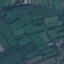
Land use / land cover class: Pasture